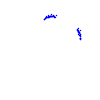
Particle: proton